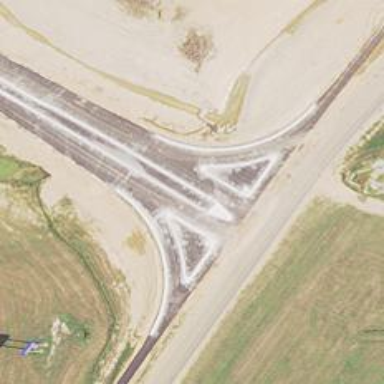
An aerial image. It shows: Trunk link highway with asphalt surface.